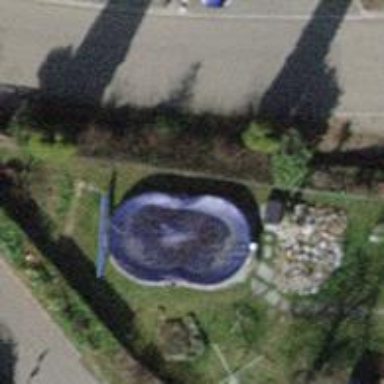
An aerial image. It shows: Beautiful fountain.